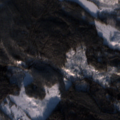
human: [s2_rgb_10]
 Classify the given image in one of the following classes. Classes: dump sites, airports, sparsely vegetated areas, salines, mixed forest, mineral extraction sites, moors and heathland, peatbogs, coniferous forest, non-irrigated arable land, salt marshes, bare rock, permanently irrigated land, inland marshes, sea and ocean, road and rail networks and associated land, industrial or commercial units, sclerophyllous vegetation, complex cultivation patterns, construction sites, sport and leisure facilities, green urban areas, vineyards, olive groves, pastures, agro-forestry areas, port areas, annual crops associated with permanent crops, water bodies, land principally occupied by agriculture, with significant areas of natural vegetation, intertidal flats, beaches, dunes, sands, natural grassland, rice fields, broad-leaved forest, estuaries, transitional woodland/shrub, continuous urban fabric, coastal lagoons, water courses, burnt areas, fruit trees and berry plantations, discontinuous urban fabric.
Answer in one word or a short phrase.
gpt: coniferous forest, mixed forest, transitional woodland/shrub